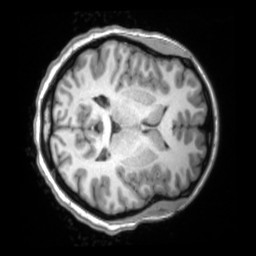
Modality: T1w
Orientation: axial
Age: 19
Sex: female
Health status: ill
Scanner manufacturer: siemens
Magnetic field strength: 3 T
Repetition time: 2.2 s
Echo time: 0.00157 s